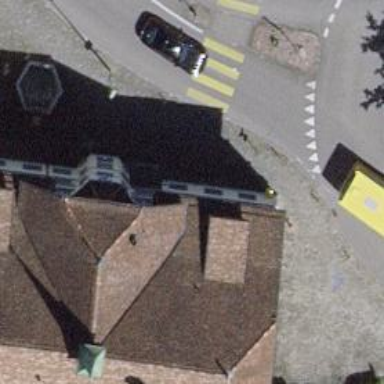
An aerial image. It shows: Post box is visible.